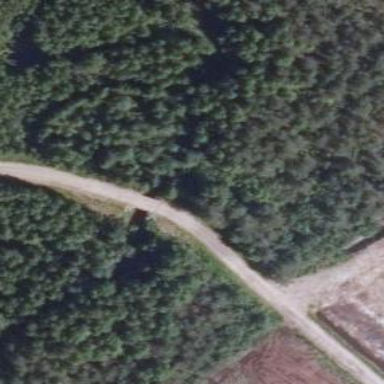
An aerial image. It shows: Track road with bridge.